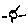
Label: sun